Interaction volume radius: 5 \u00c5
Interaction volume height: 10 \u00c5
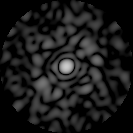
Disorder parameter: 0.8751